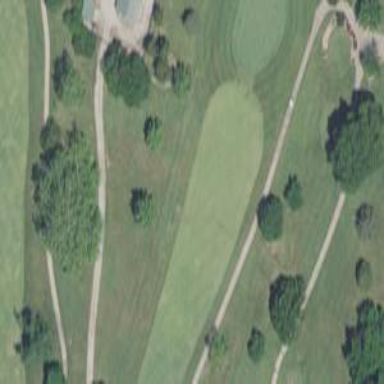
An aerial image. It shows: Golf fairway surrounded by grass.